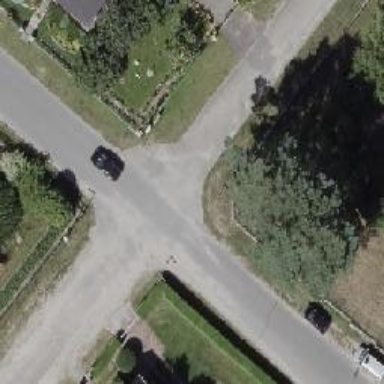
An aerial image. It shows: Residential road with concrete surface.